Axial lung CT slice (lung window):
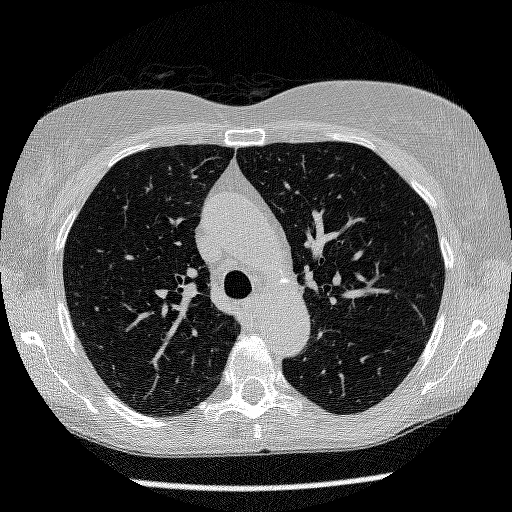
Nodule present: no